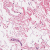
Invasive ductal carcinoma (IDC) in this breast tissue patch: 0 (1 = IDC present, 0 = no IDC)